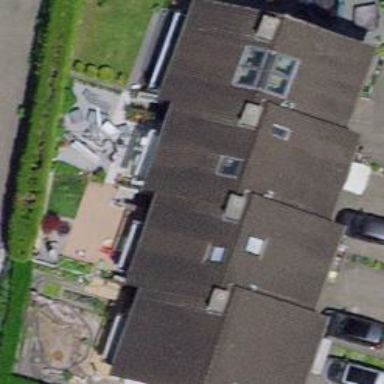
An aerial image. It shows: Terrace building.